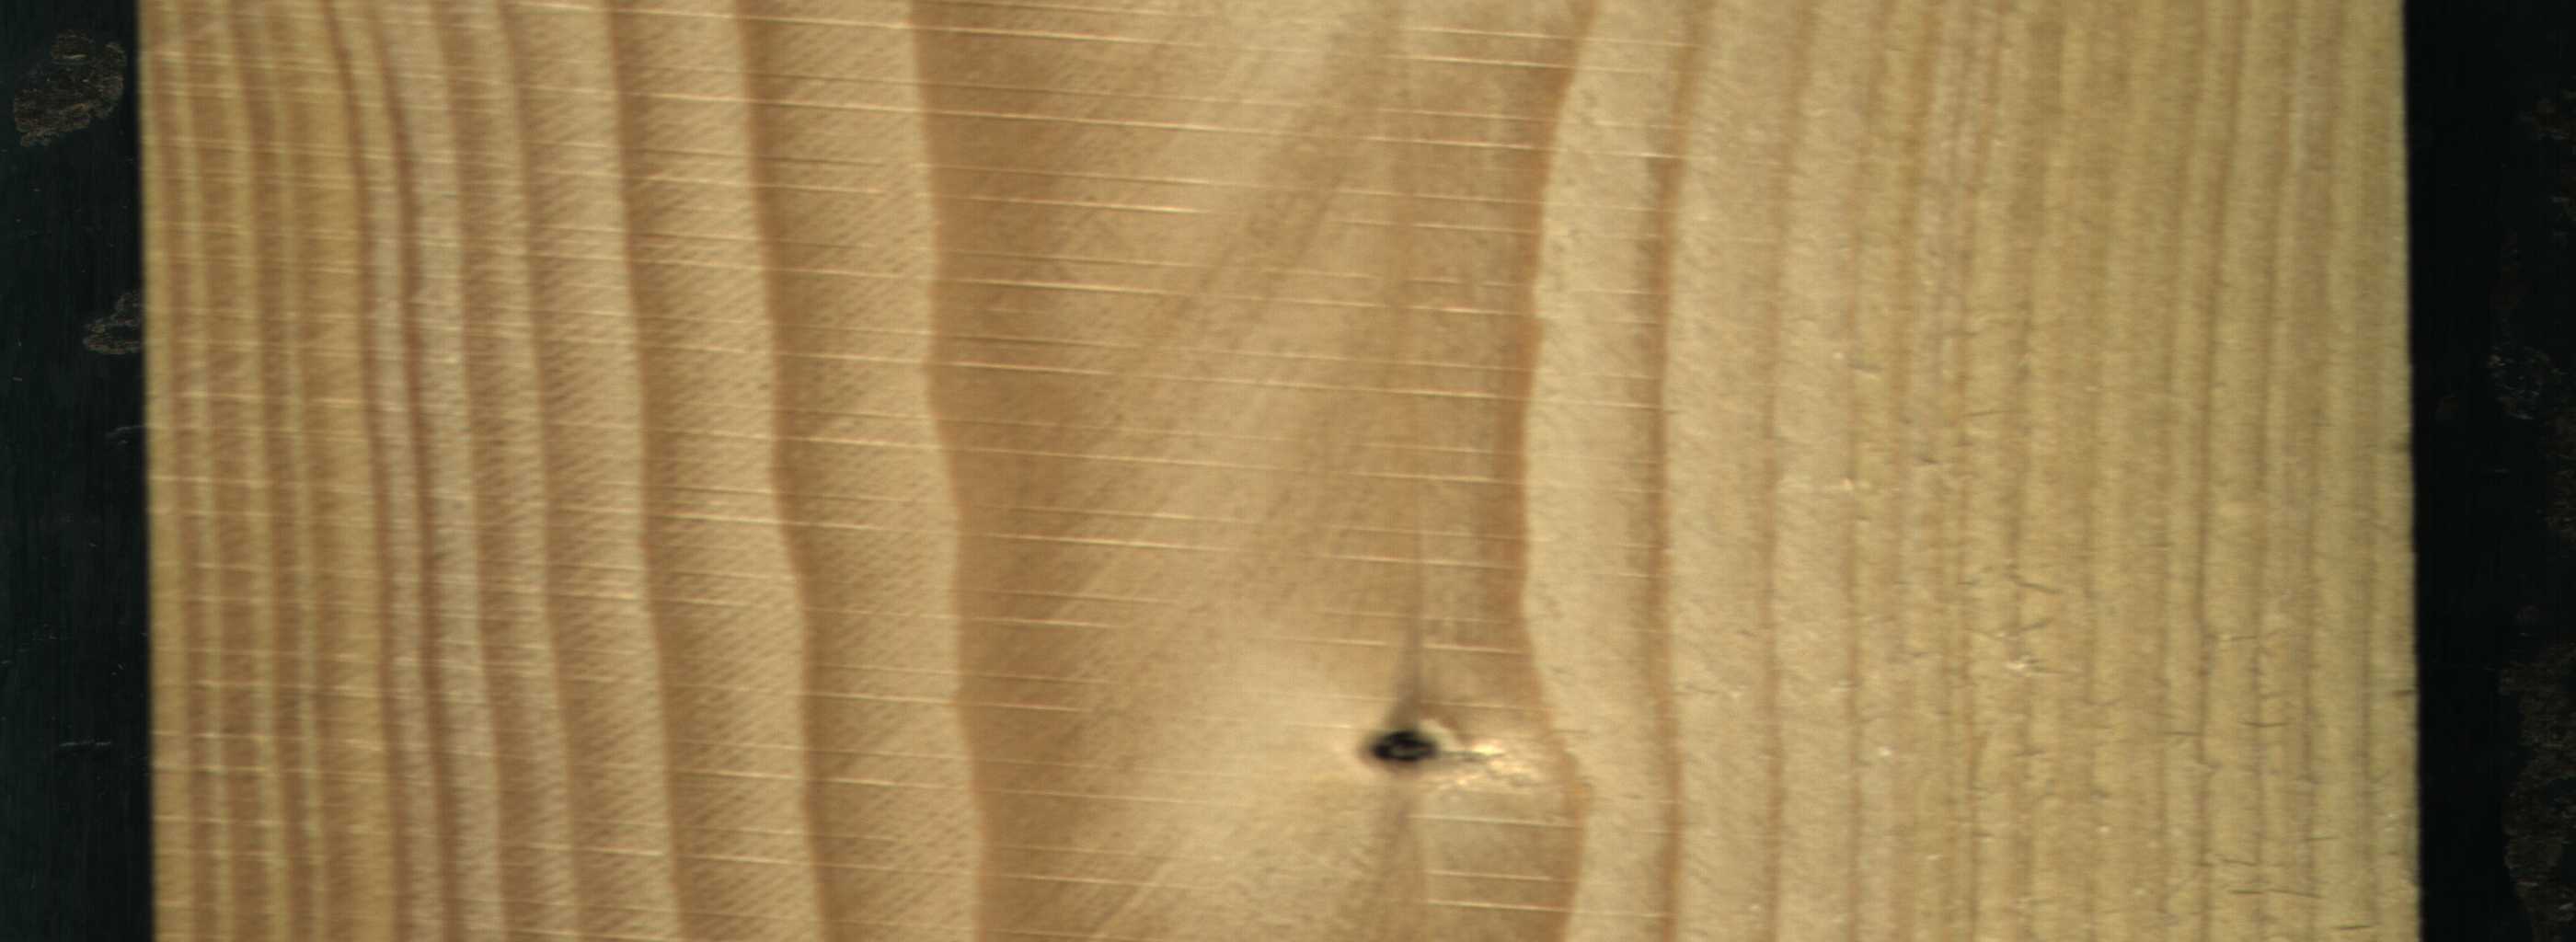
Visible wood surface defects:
Dead_Knot
Live_Knot